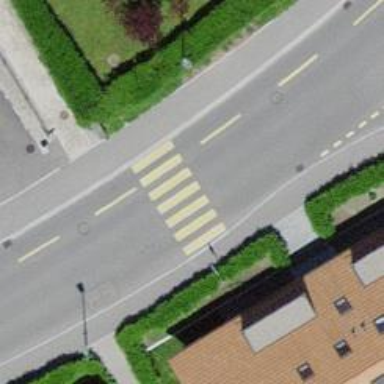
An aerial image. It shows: Marked crossing on the road.